Question: I am trying to write some code that will automatically calculate the (so-called) Symmetric Mean Percentage Error in relation to a series of forecasts.
The relevant equation is depicted here .
I have written the following code to accomplish this task.
SMAPE = (sum(abs(Results(:,3)) ./ ((abs(Results(:,1))+
abs(Results(:,2))) /2))) * ((numel(Results(:,3)))^(-1));
My code works but has been criticized on the grounds that it is too long and difficult to read, and I agree that it is difficult to read. Could I have accomplished the same thing in a briefer way
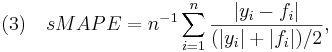
Answer: How about defining the variables y and f, then it would be as simple as:
'''
y = Results(:,2);
f = Results(:,3);
0.5*mean(abs(y-f)./(abs(y)+abs(f)))
'''